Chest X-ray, PA view. Patient: 59 years old, sex F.
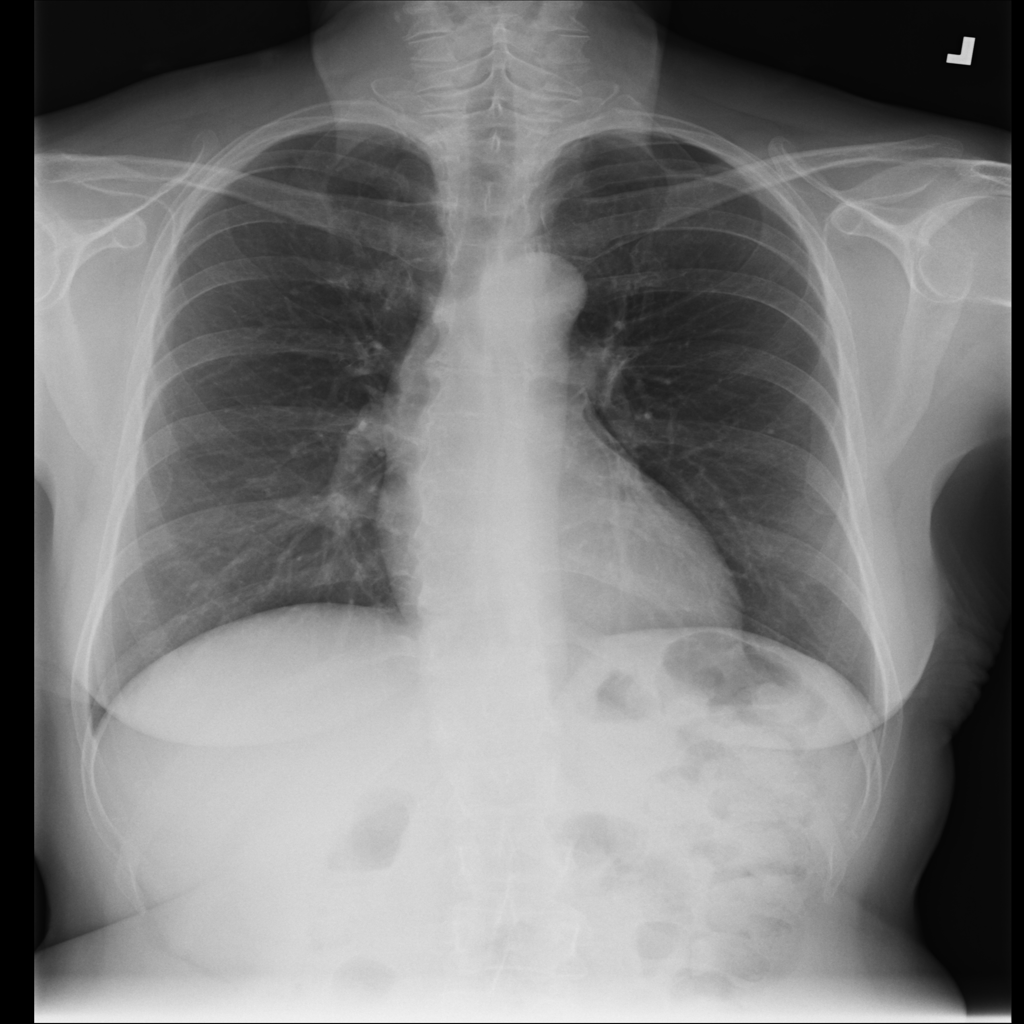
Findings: Infiltration